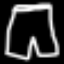
Label: pants